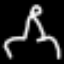
Label: frog